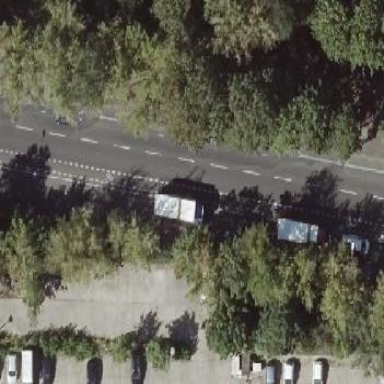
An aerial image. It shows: Parking lane with asphalt surface. The orientation of the parking spots is parallel.